Field crop: maize
Growth stage: 2
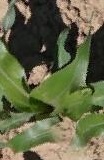
Species: maize